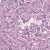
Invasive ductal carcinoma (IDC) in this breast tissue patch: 1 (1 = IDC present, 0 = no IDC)